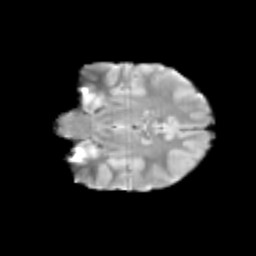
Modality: T2w
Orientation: coronal
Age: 10
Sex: male
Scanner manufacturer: siemens
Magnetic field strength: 3 T
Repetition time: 3.8 s
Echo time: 0.07 s